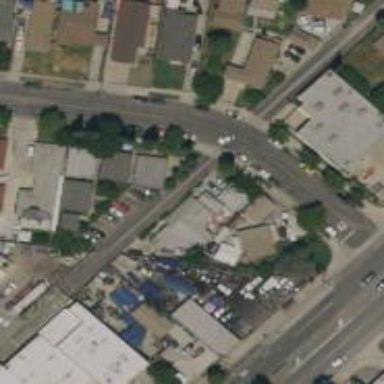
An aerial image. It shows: Alley classified as service road.